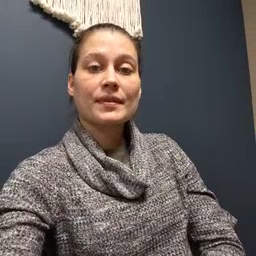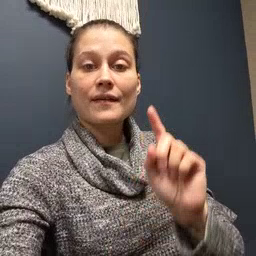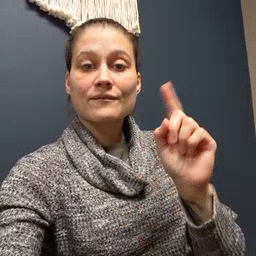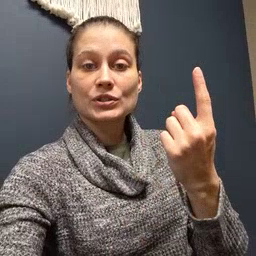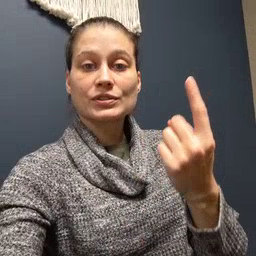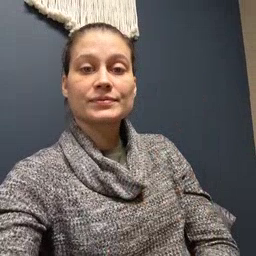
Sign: first